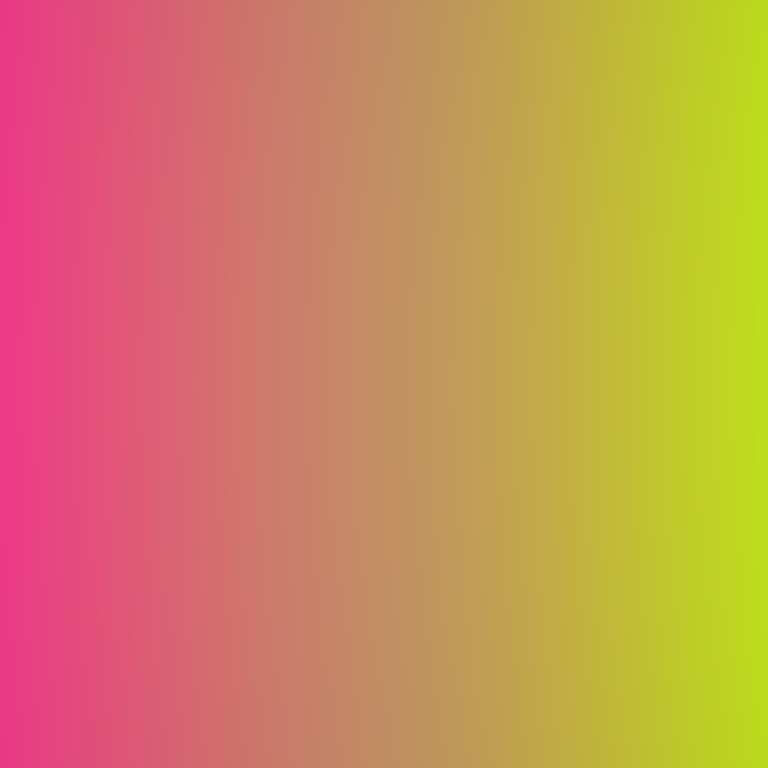
Abstract light effect, smooth gradient from pink to yellow, vibrant atmosphere, soft blend, no room, no furniture, no objects.